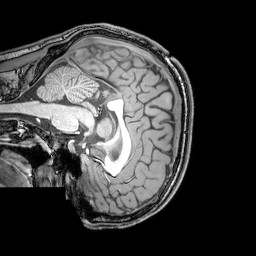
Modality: T1w
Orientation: sagittal
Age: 20
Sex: male
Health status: healthy
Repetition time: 0.081 s
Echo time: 0.037 s